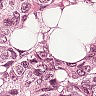
Metastatic tissue present: yes